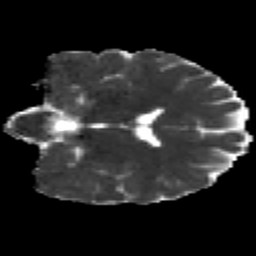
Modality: MD
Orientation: coronal
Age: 27
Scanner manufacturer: siemens
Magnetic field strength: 3 T
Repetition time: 2.2 s
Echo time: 0.084 s